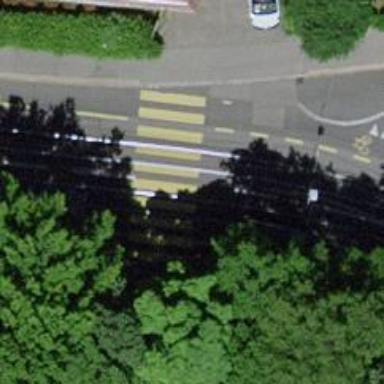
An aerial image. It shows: Tram crossing on the railway.